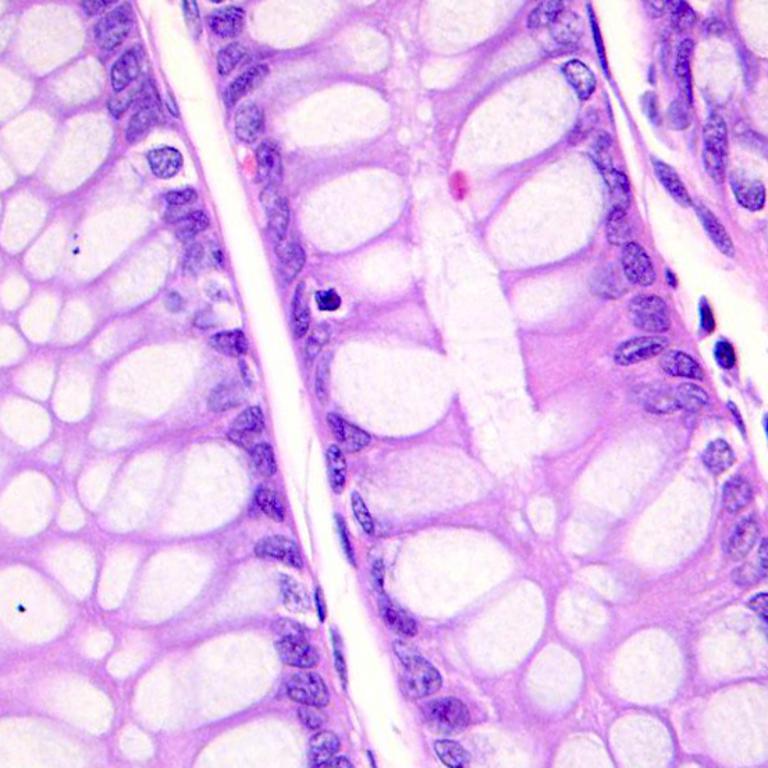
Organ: colon
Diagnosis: benign